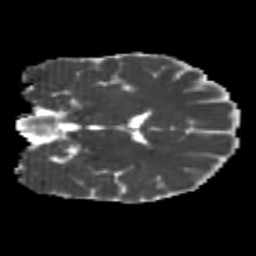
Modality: MD
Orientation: coronal
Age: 25
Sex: male
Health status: healthy
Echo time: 0.074 s